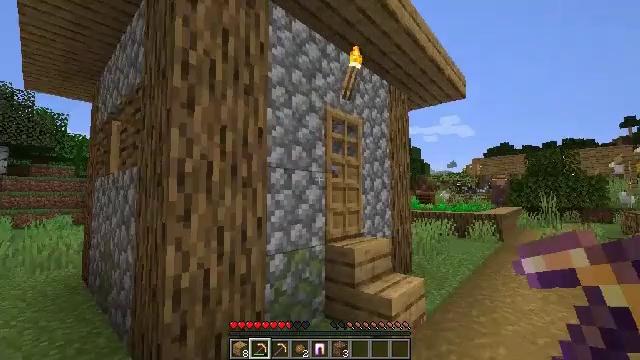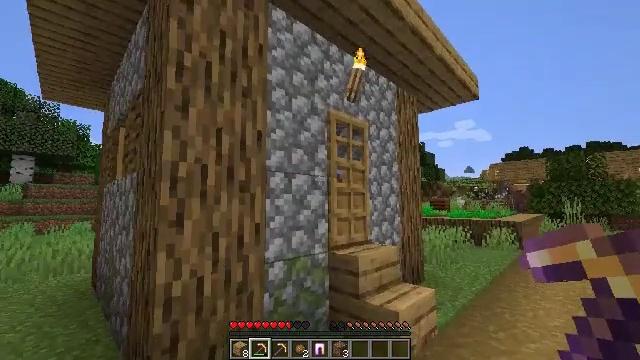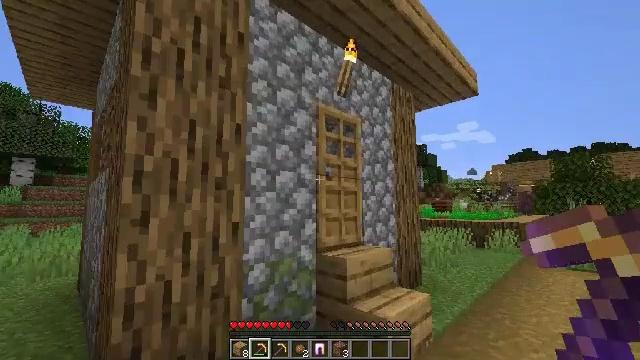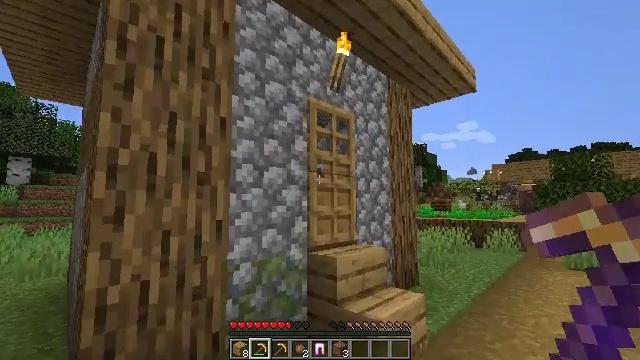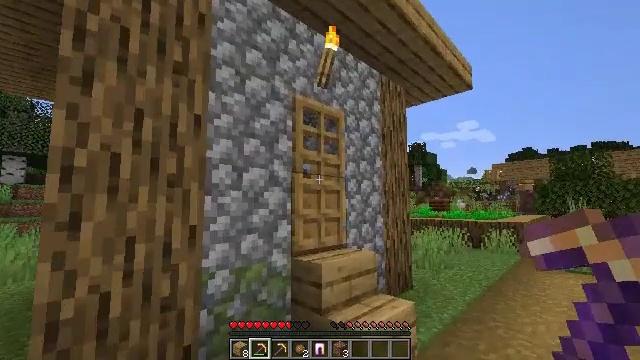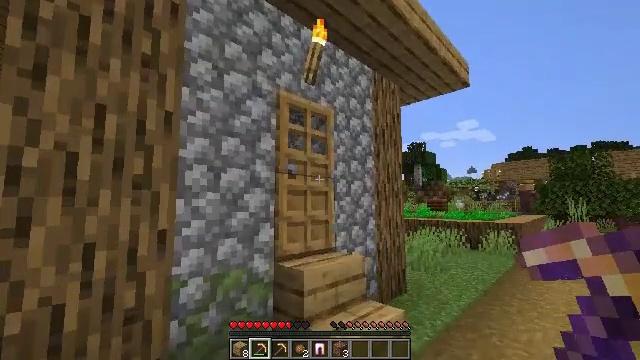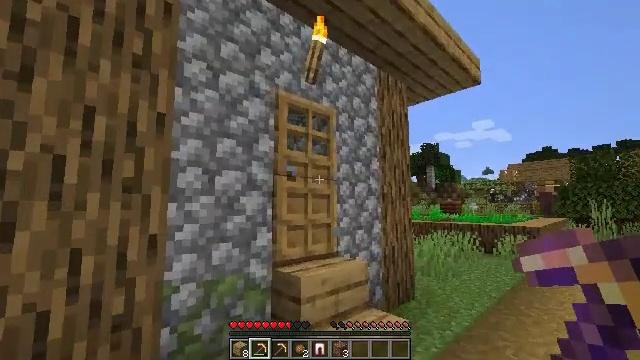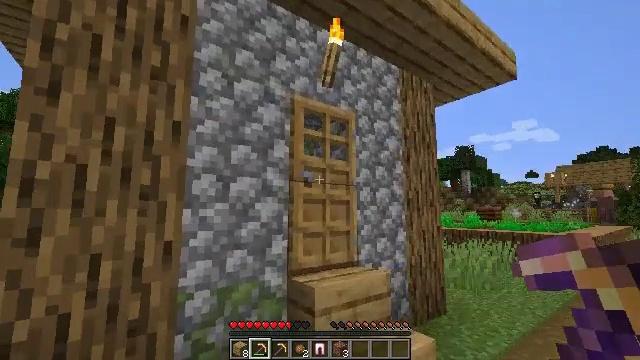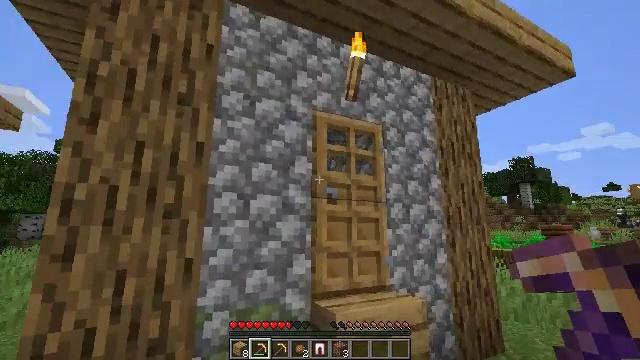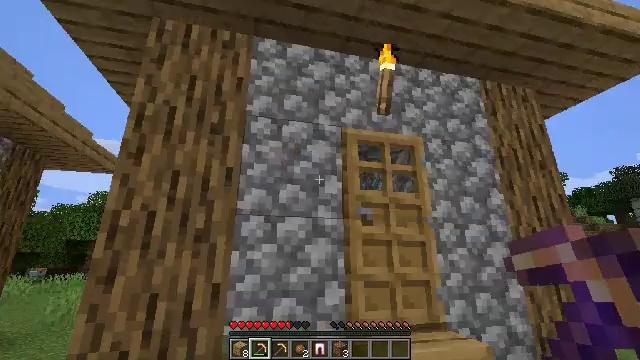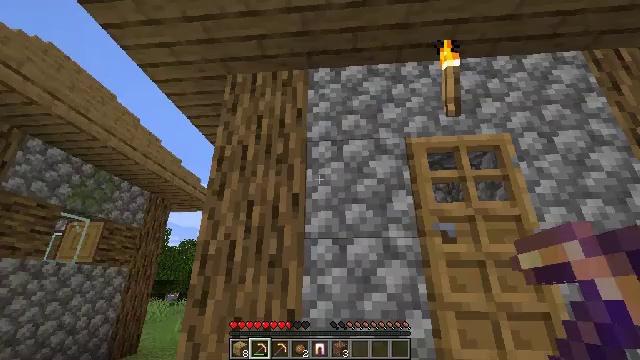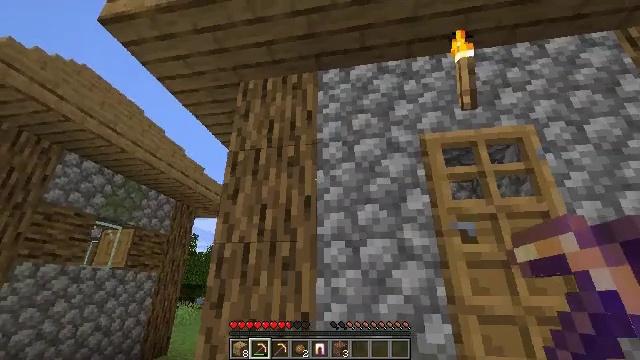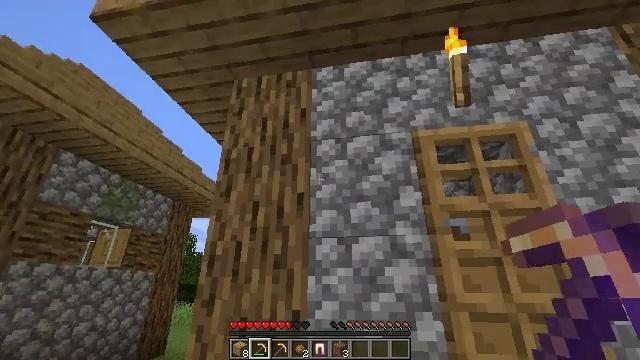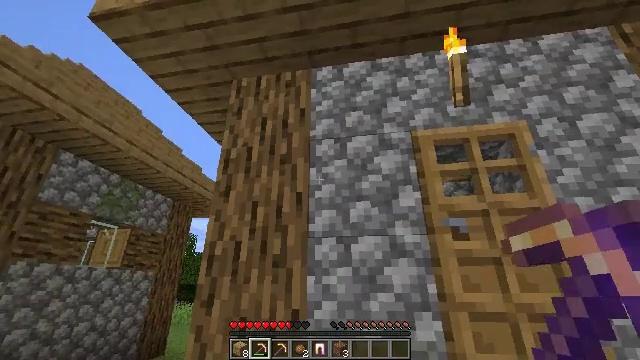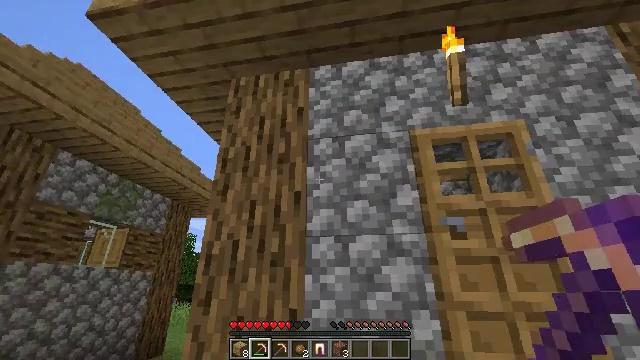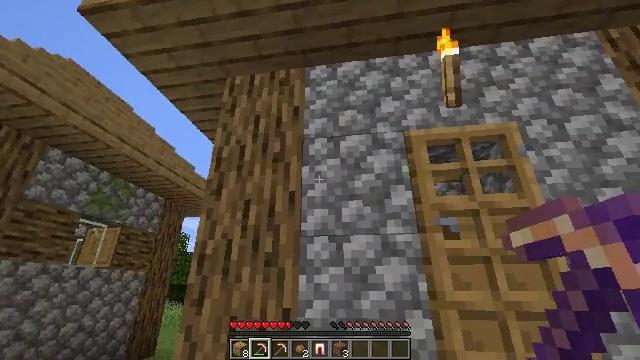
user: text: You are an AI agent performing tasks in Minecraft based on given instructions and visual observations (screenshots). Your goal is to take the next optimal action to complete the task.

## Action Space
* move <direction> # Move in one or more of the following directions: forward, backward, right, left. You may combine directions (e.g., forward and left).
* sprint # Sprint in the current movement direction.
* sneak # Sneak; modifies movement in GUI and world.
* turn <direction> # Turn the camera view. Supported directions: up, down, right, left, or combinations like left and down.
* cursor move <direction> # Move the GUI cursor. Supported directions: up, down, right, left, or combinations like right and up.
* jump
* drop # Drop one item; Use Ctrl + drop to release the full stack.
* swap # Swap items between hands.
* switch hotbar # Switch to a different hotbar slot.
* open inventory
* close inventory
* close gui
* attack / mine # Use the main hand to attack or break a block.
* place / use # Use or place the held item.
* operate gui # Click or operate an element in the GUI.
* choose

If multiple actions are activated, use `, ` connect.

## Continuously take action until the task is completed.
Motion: motion action
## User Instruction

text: Mine cobblestone to craft tools and furnaces.
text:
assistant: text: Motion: move forward and move right, turn left and up
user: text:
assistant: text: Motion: move forward and move right
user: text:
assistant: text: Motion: move forward and move right
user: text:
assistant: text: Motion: move forward and move right
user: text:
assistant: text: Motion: move forward and move right
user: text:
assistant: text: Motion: move forward and move right, turn left
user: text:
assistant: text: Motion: move forward and move right, turn left and up
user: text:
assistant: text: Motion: move forward and move right, turn left and up
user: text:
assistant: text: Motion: move forward and move right, turn left and up
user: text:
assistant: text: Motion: turn left and up
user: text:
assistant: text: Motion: turn left
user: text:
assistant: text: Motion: no_op
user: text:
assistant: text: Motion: no_op
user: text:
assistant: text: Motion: no_op
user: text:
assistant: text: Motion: turn right
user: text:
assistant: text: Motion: turn right
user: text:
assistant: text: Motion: turn right and down
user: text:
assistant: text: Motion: attack / mine
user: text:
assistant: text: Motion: attack / mine
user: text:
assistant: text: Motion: attack / mine
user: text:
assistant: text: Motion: attack / mine
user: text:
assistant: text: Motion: attack / mine
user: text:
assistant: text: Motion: attack / mine
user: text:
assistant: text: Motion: attack / mine
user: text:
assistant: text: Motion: attack / mine
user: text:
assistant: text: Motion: attack / mine
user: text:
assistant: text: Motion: attack / mine
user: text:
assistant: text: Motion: turn left and down, attack / mine
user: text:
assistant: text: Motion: move forward, turn down, attack / mine
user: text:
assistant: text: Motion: move forward, turn down, attack / mine